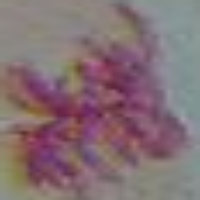
Label: metaphase